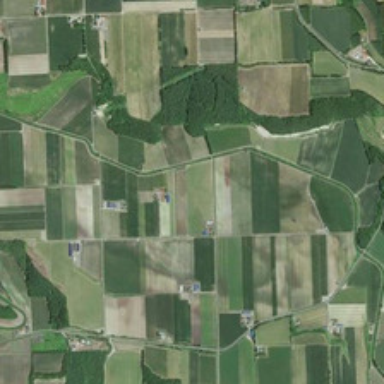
Many pieces of farmlands and several buildings are together .